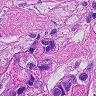
Metastatic tissue present: yes